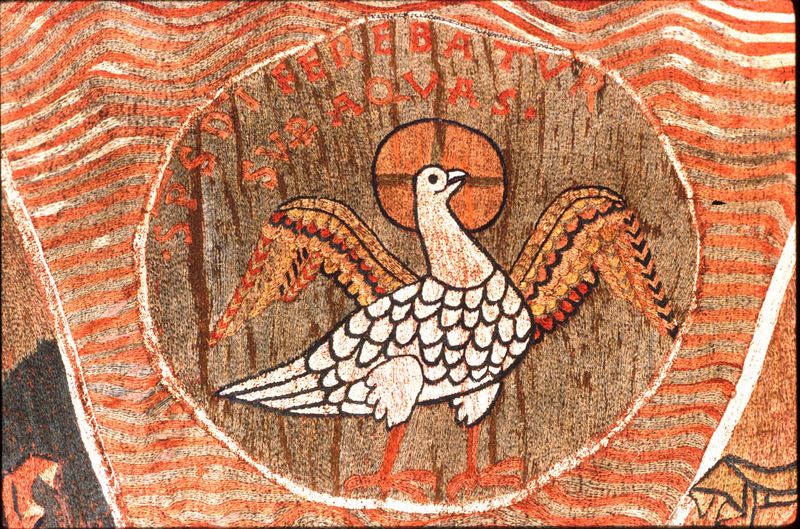
Titel: Wandteppich mit der Schöpfungsgeschichte, Tapiz de la Creación
Standort: Gerona, Kathedrale (EU - E)
Schlagwörter: flügel, vogel, wasser, weiß, sand, braun, holz, orange, tuch, malerei, muster, ornament, wand, federn, taube, stoff, decke, fliegen, schrift, italien, buchstabe, pfau, heiligenschein, fresko, gewebe, taufe, textil, weben, heiliger geist, latein inschrift